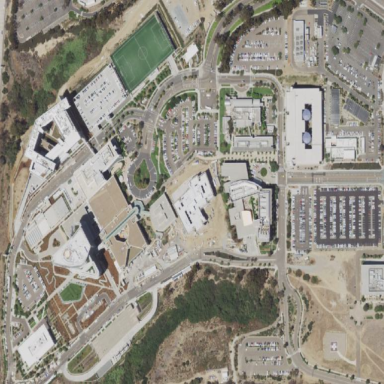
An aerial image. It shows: Hospital that also serves as university for healthcare education.